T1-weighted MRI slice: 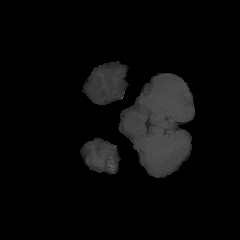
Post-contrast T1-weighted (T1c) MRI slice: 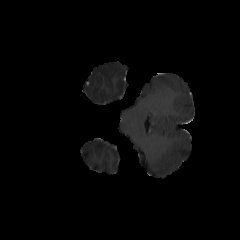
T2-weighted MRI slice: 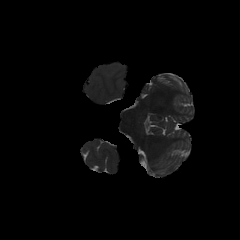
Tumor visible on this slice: no